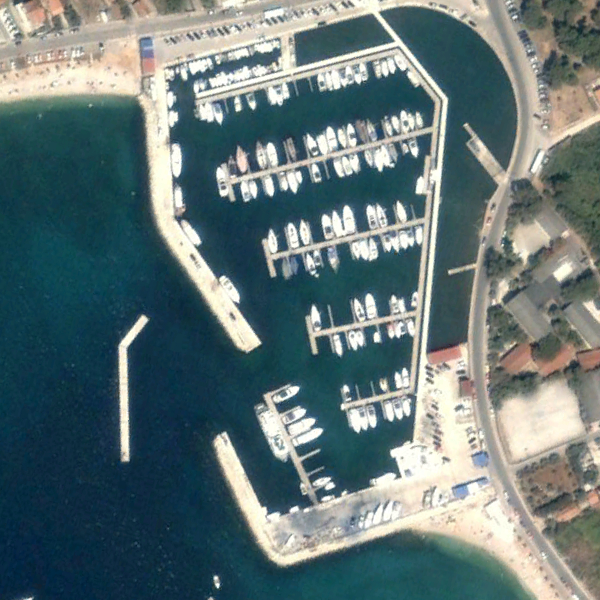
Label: Port